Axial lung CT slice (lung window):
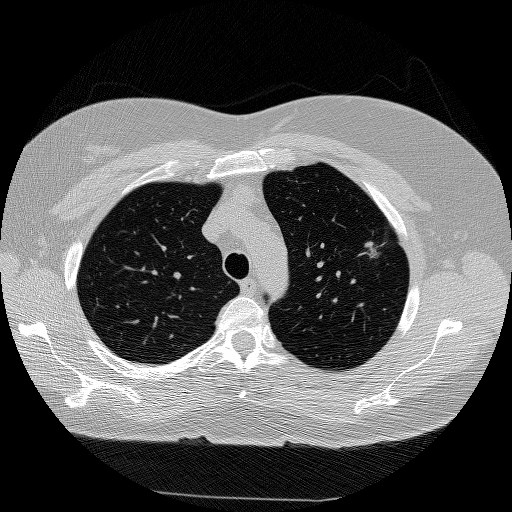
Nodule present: yes
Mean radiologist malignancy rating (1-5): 5